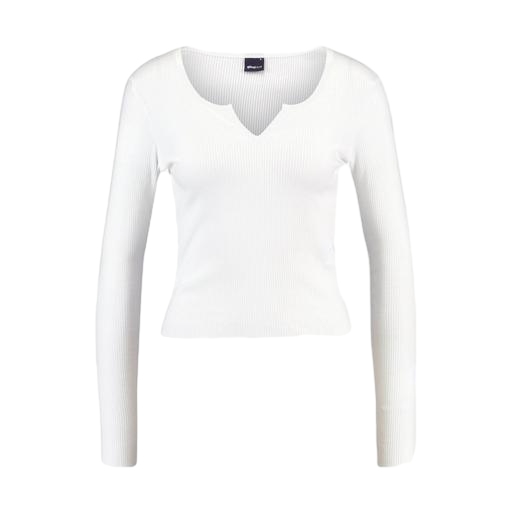
white henley long-sleeved ribbed-jersey top, white women's long-sleeve top, white v-neck long-sleeve top, white background